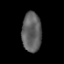
Tissue: prostate
Cell type: T cells
Senescence score: 0.332
Nuclear area (px): 753
Mean DAPI intensity: 95.907